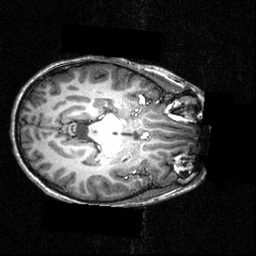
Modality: T1w
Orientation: axial
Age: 16
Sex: female
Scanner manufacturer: siemens
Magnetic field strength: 3.951 T
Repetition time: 1.5 s
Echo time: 0.00335 s